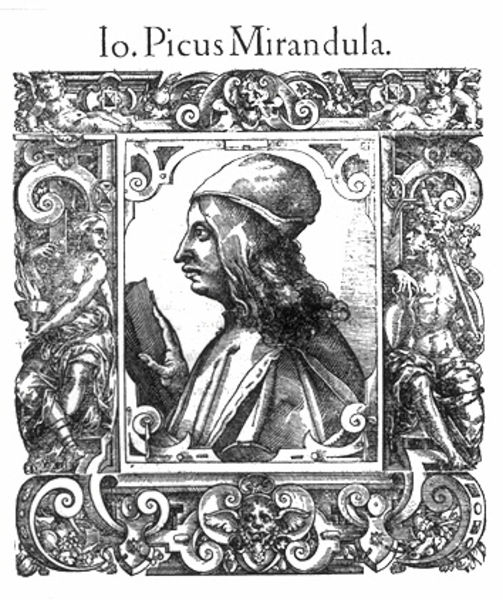
Titel: Bildnis des Grafen Giovanni Picco della Mirandula
Künstler: Tobias Stimmer
Institution: (Seriendruck)
Schlagwörter: akt, dunkel, hand, mann, nackt, schatten, menschen, finger, frisur, haar, hell, hut, licht, mund, nase, profil, schwarz, stirn, weiss, zeichnung, blick, haube, muster, ornament, bart, kappe, mütze, augen, gesicht, johannes, rahmen, bild, bildnis, portrait, porträt, kirche, haare, mantel, kinn, locken, renaissance, engel, putto, ranken, kopfbedeckung, schrift, bogen, italien, grafik, graphik, rand, figuren, papst, bordüre, dichter, poet, ornamente, seitenansicht, verzierung, buch, rechteck, druck, schwarzweiss, holzstich, radierung, stich, titel, illustration, text, überschrift, literat, literatur, ecken, fries, ein, seiten, halbprofil, voluten, satyr, heiliger, gelehrter, löwe, putten, kupferstich, allegorien, putti, profilansicht, verziehrung, vasari, christ, geischt, grotesken, wunder, humanist, aus, gewandt, rollwerk, gelehrt, pico, guttenberg, picus, borduren, mirandola, mirandula, io, girlandnen, geislicher, oi, miranduls